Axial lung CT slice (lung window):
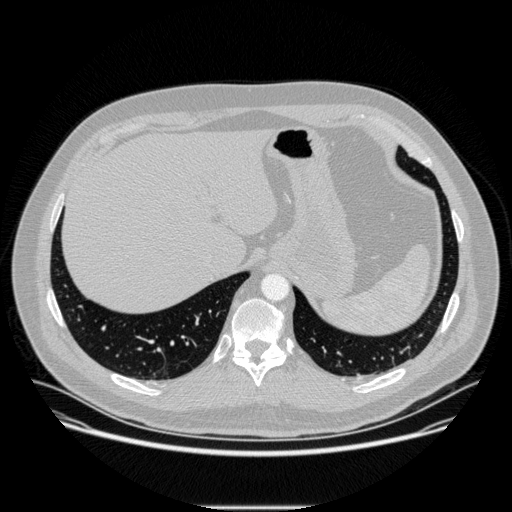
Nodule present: no